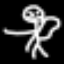
Label: angel